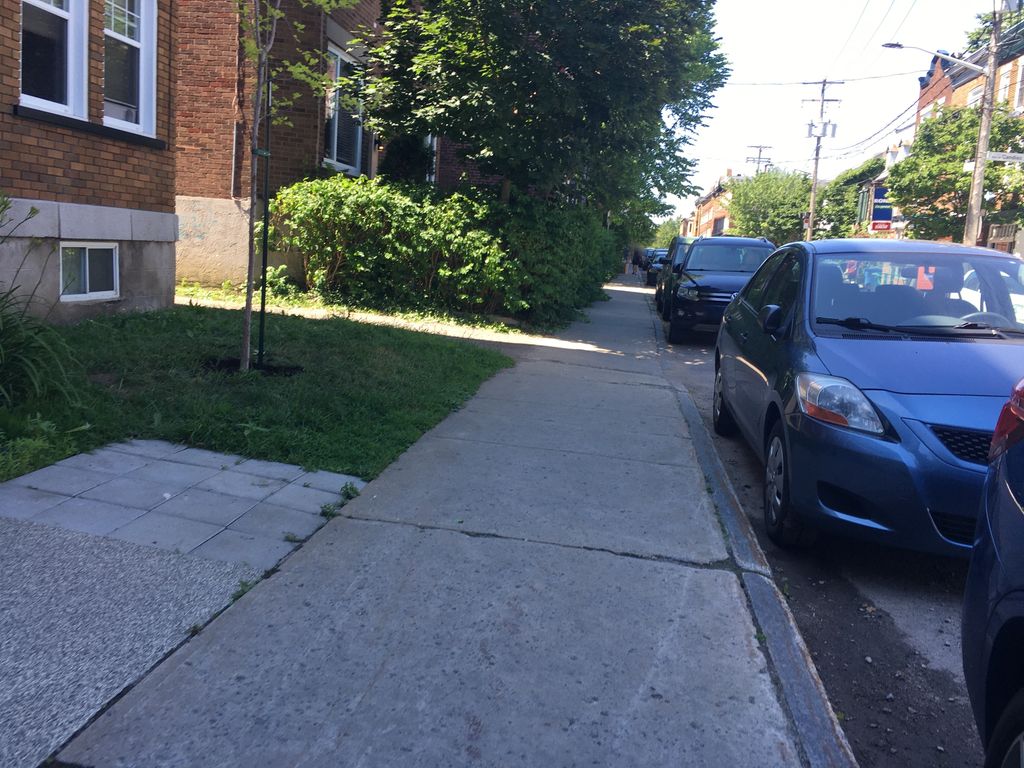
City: quebec_city